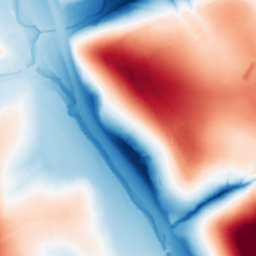
Category: classical
Decomposition family: gaussian
Decomposition parameters: sigma: 50
Upsampling method: regularized
Upsampling parameters: scale: 2
lambda_reg: 0.001
Upsampling scale: 2